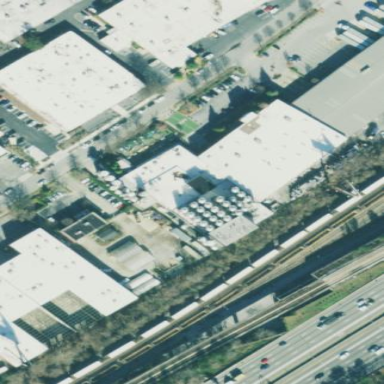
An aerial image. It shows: Brewery located in building that also functions as bar.